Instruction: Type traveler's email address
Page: traveler
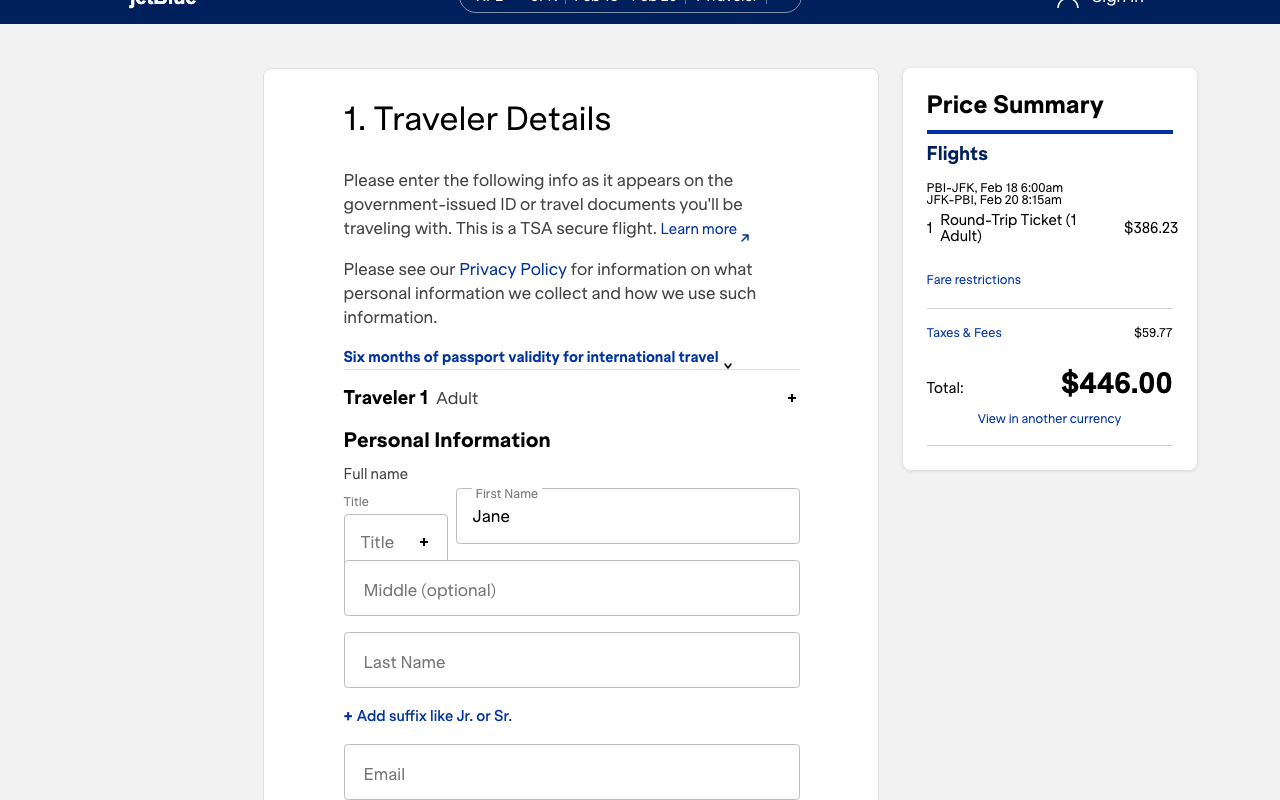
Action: type